Field crop: maize
Growth stage: 2
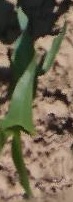
Species: maize